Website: crate-barrel
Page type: billing-address
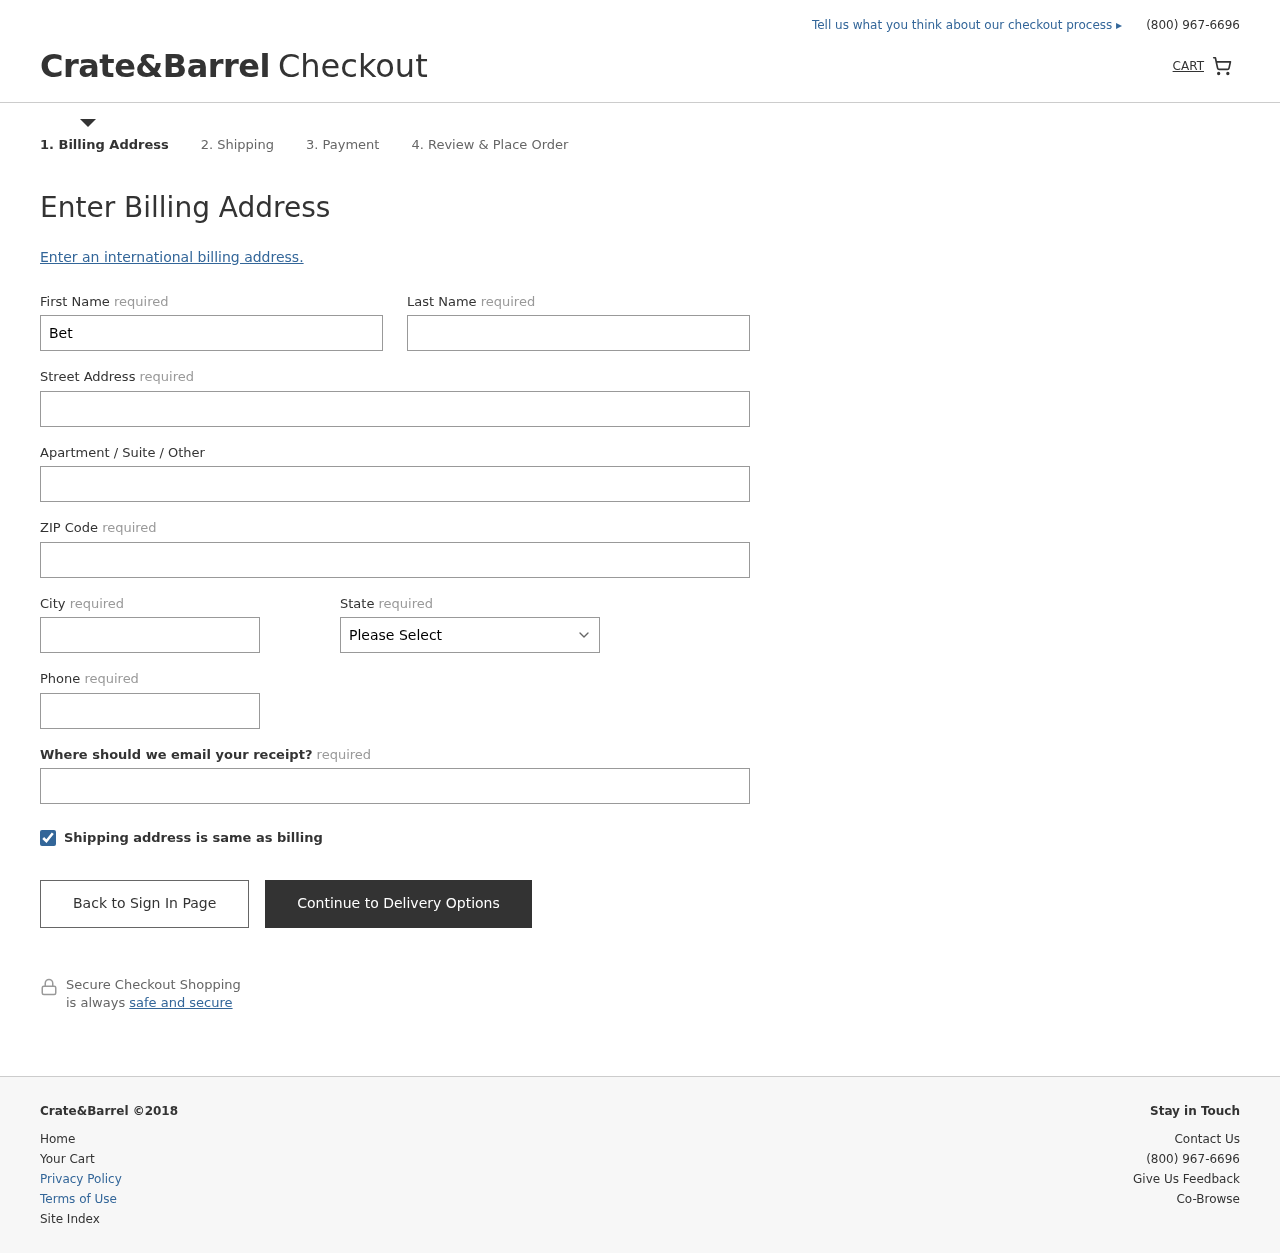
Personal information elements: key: PII_STATE
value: Oregon
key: PII_FIRSTNAME
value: Bethany
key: PII_LASTNAME
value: Parker
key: PII_STREET
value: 2247 Weeks Meadows
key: PII_STREET2
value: Apt. 497
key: PII_POSTCODE
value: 62310
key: PII_CITY
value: East Danielton
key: PII_PHONE
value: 4072112551
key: PII_EMAIL
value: bparker@hotmail.com